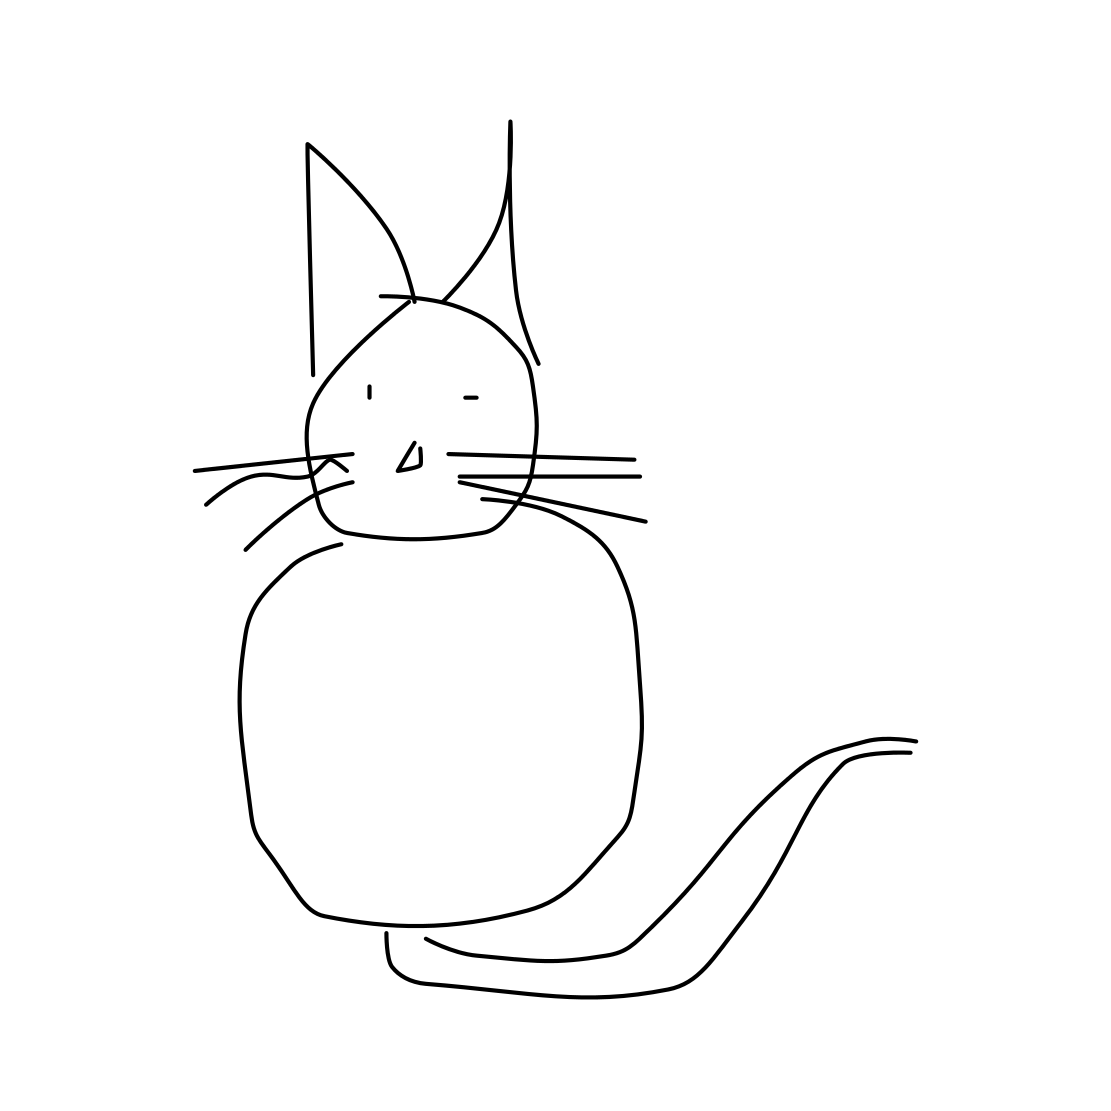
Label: cat